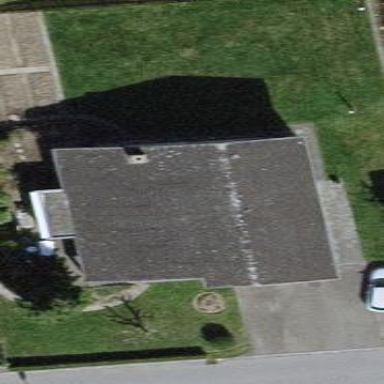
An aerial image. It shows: Building with tile roof.